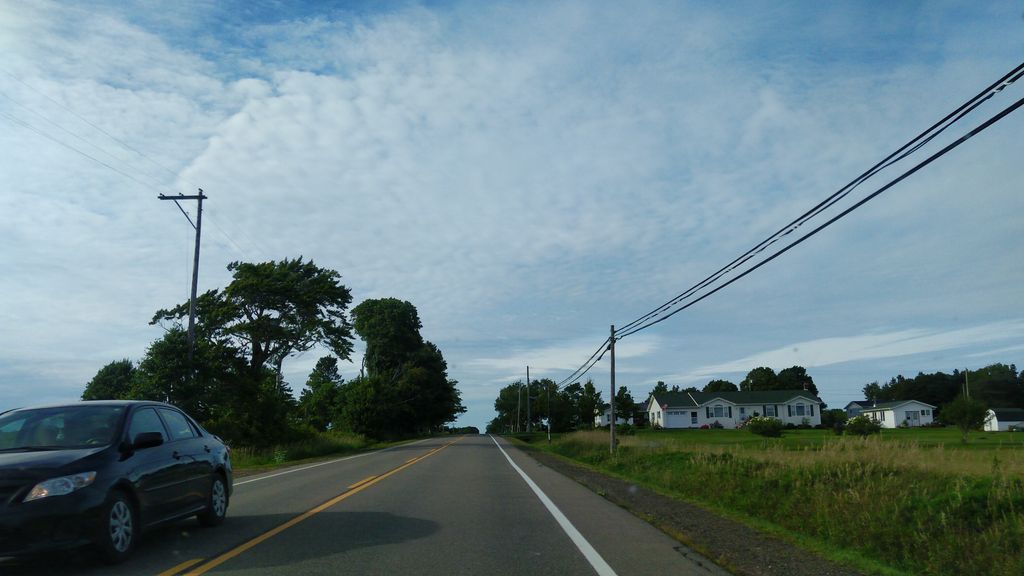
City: charlottetown